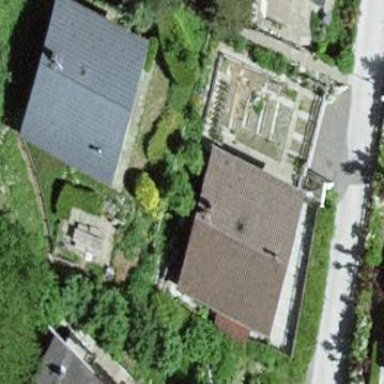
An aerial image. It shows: Simple house.